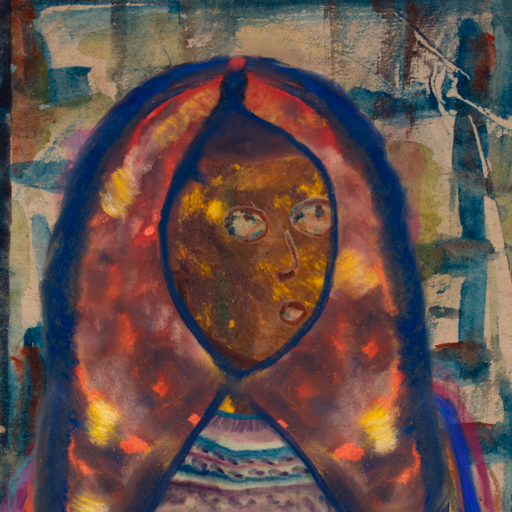
Background: Orphan, Head And Neck Side: Comrade, Face Side: Orphan, Bust: HillGirl, Hair Side: Experience, Head Accessory: Mother_And_Son_Mother_Scarf, Second Necklace: Blank, Necklace: Blank, Baby: Blank